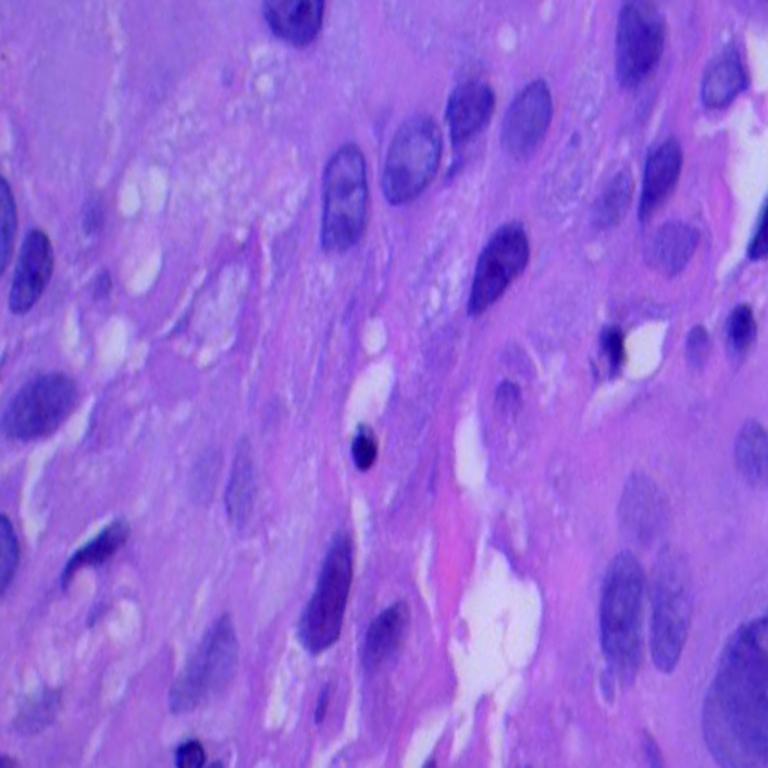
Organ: lung
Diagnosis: squamous carcinomas